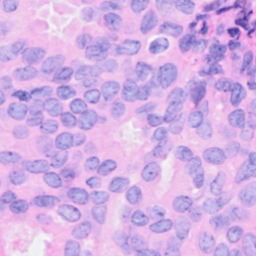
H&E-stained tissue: Breast